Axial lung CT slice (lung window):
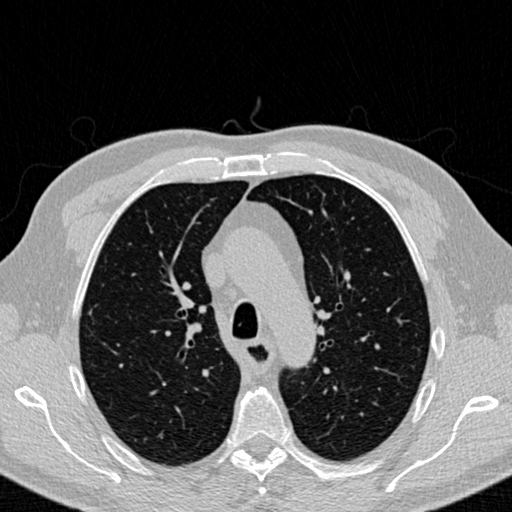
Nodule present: yes
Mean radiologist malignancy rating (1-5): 2.75